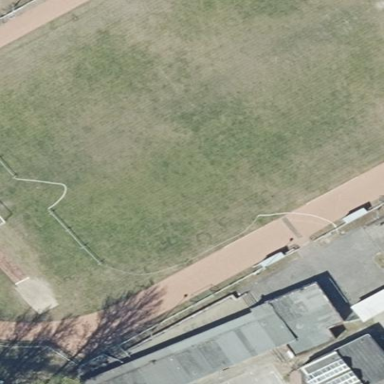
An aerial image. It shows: Soccer pitch with grass surface for leisure land.